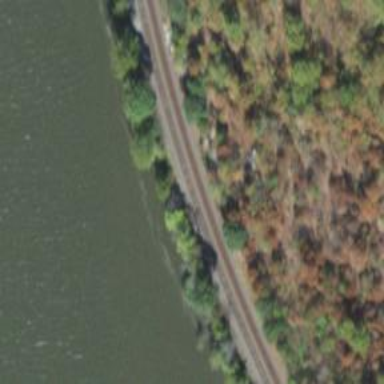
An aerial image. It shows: Railway track.